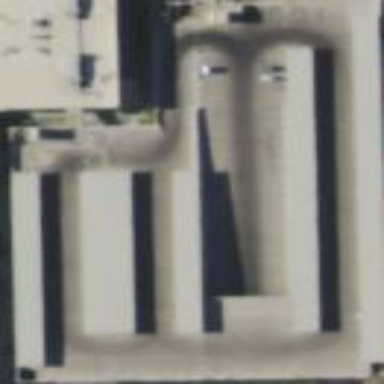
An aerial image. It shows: Multi-storey parking building.